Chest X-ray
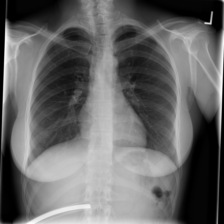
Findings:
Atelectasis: negative
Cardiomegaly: negative
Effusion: negative
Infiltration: negative
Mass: negative
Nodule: negative
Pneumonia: negative
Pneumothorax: negative
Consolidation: negative
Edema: negative
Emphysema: negative
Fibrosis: negative
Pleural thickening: negative
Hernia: negative